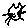
Label: cat